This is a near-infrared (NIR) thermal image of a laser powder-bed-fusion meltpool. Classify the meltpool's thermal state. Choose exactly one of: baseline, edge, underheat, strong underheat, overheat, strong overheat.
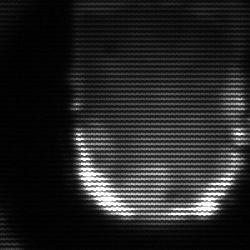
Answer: baseline